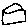
Label: house